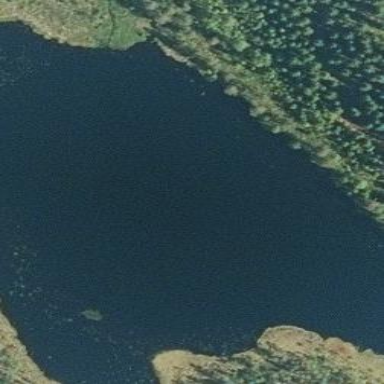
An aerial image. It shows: Peaceful pond surrounded by nature.